Interaction volume radius: 5 \u00c5
Interaction volume height: 10 \u00c5
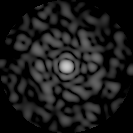
Disorder parameter: 0.8607